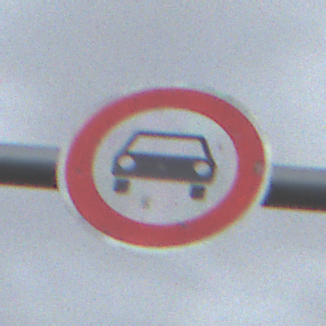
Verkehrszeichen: VerbotKraftwagen
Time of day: Night
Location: Outdoor (Nature)
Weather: Overcast
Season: NotSpecified
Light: Artificial